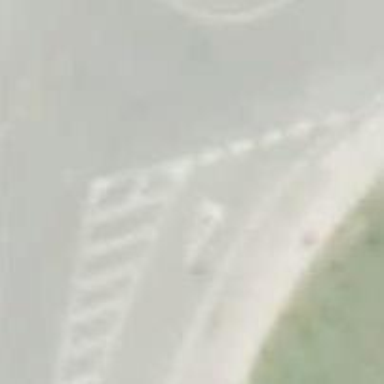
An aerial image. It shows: Road with "give way" sign.